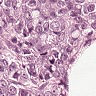
Metastatic tissue present: yes